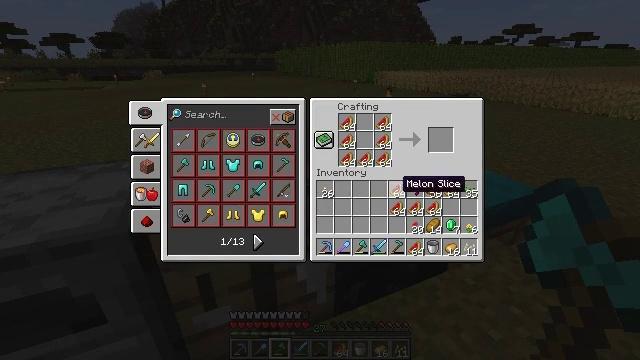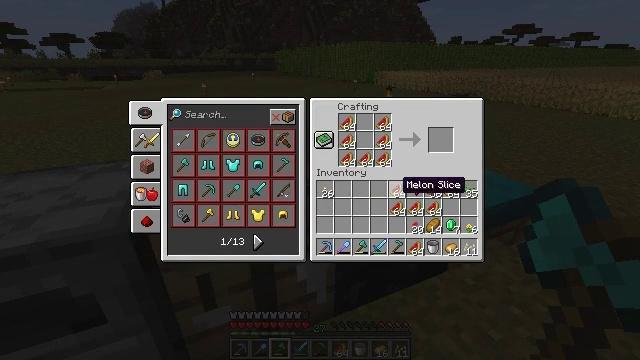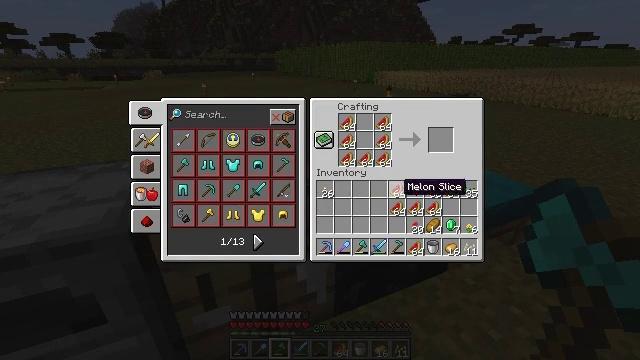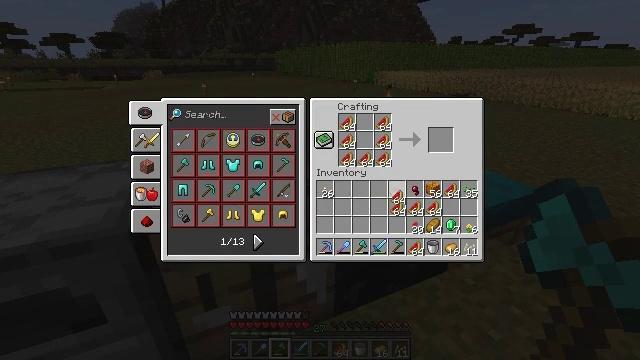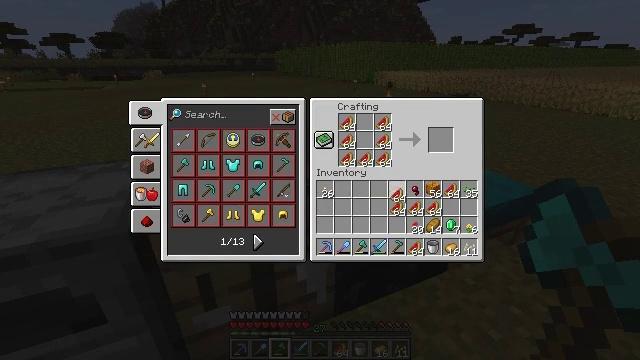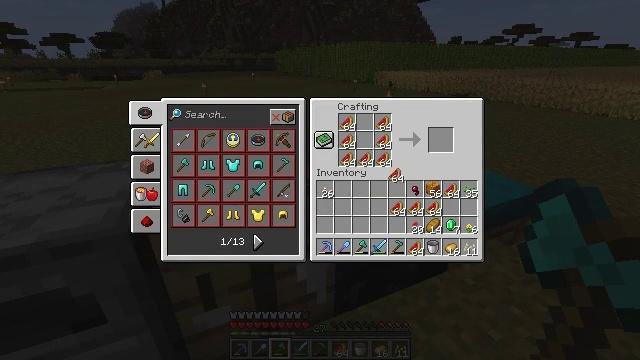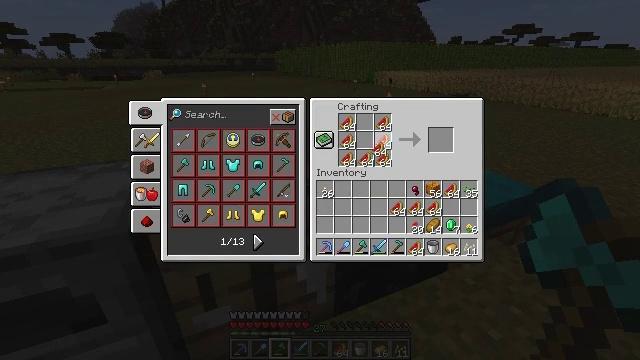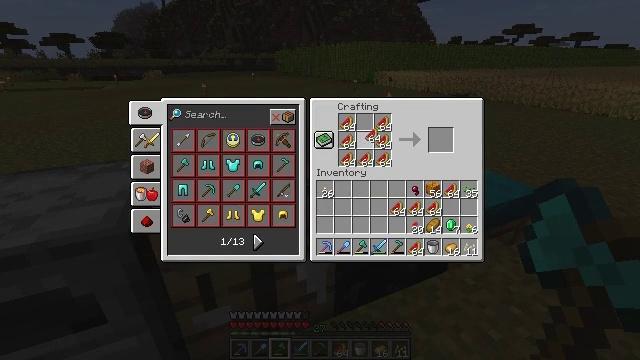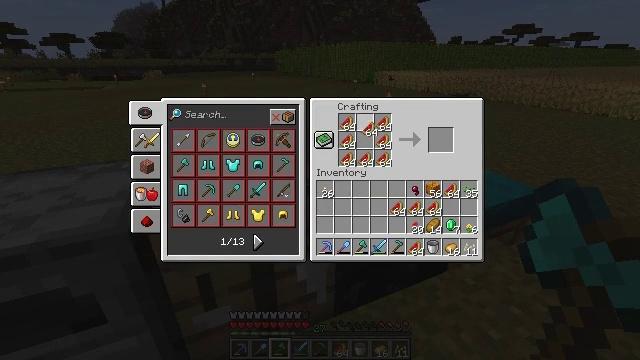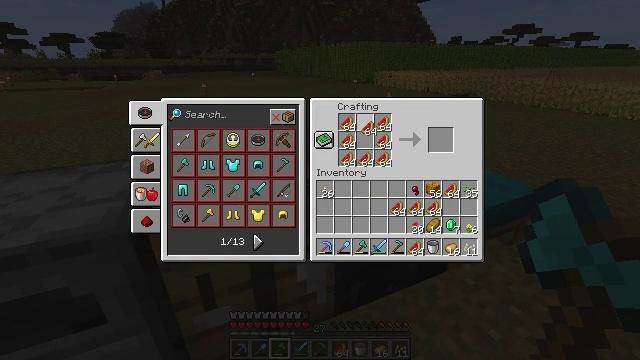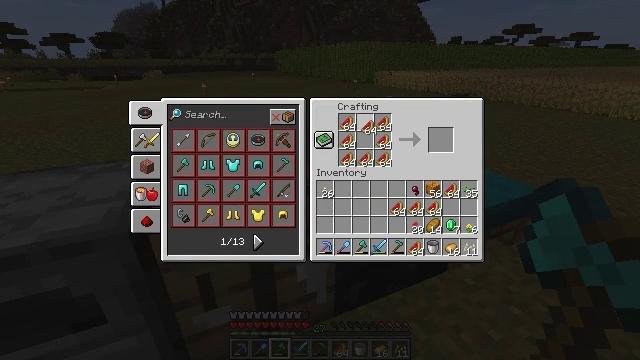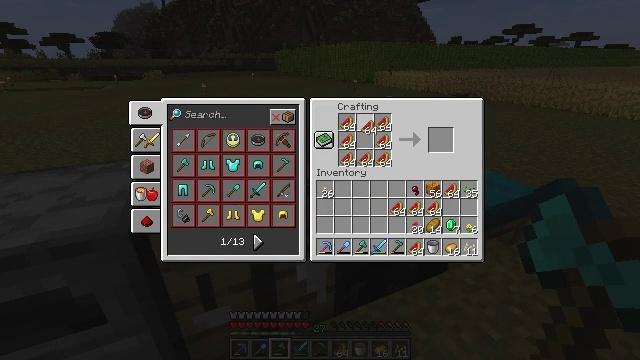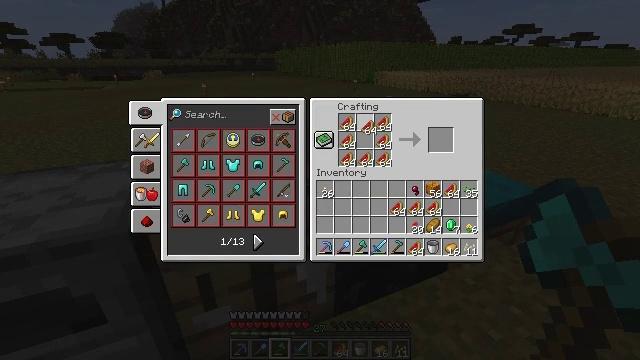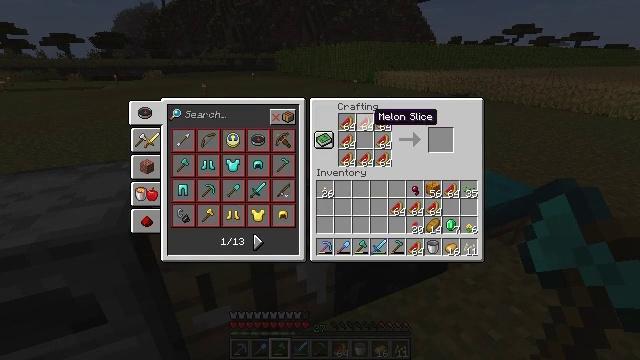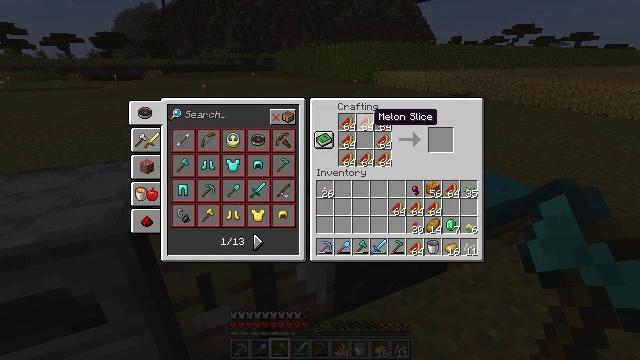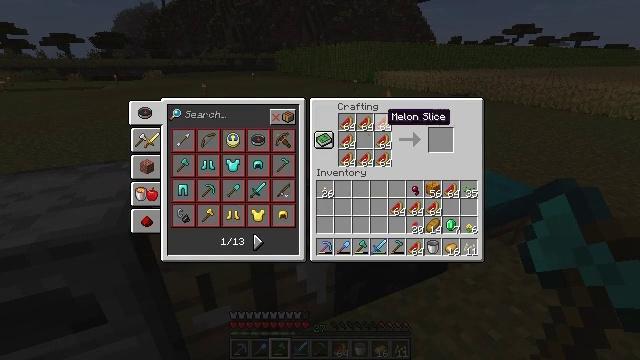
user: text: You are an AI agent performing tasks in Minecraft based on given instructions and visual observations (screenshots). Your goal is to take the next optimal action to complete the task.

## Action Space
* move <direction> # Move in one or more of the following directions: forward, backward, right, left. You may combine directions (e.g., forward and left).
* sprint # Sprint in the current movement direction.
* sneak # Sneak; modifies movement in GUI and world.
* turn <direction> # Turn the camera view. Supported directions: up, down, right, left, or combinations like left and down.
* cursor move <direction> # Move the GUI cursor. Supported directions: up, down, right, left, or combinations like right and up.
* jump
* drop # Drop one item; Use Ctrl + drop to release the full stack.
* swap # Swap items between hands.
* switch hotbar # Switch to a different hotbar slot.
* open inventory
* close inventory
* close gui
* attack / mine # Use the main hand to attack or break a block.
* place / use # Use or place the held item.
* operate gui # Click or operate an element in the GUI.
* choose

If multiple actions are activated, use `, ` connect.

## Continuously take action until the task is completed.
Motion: motion action
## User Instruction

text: Combine melon slices to craft a melon.
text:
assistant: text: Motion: no_op
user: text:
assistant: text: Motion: no_op
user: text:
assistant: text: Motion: operate gui
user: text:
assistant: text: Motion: operate gui
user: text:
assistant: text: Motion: cursor move up
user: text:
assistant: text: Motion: cursor move left and up
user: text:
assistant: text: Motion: cursor move up
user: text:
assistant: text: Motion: no_op
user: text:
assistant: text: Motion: no_op
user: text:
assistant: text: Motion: operate gui
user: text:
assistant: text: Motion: operate gui
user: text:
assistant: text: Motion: operate gui
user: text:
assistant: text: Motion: no_op
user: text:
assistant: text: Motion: no_op
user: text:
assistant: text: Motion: cursor move right
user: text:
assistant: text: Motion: cursor move right
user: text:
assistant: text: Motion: cursor move right
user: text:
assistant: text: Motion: cursor move right
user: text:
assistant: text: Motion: no_op
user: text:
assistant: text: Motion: sneak
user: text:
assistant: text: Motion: sneak
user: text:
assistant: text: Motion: sneak
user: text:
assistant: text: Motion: sneak, cursor move left
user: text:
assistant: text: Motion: sneak
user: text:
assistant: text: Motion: sneak
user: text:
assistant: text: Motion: sneak
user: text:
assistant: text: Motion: sneak, cursor move left and down
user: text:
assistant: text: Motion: sneak, cursor move left and down
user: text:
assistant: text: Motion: cursor move down
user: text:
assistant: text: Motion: cursor move down